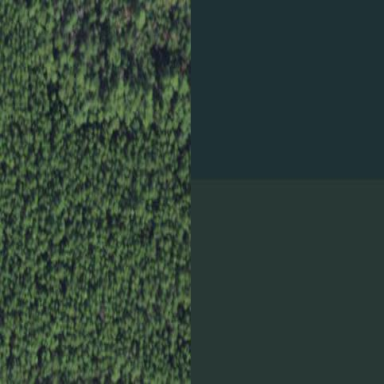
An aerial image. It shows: Forest area predominantly covered with needle-leaved trees.